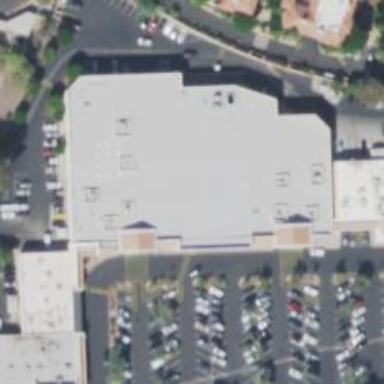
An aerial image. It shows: Supermarket.